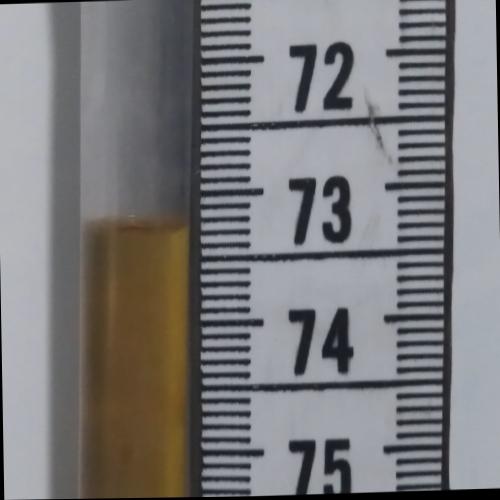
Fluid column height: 73.3 cm